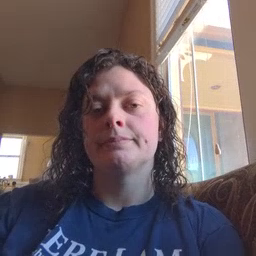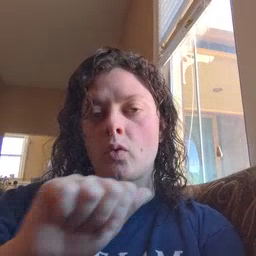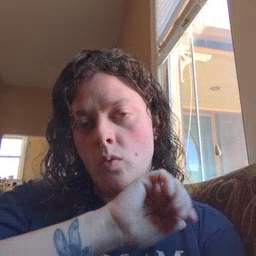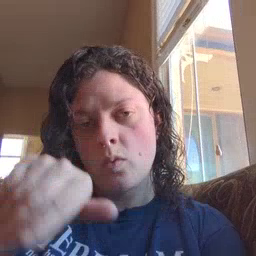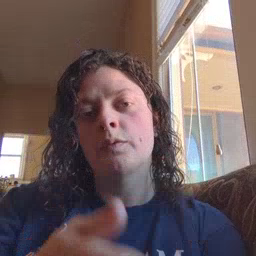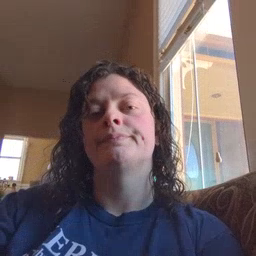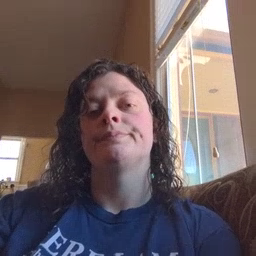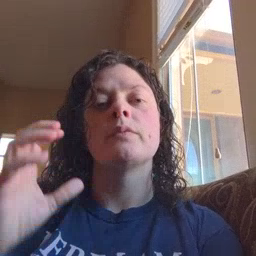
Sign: all